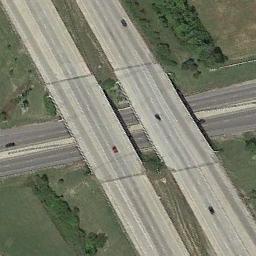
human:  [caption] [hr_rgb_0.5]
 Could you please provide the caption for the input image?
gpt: Below this overpass is a four-lane highway .

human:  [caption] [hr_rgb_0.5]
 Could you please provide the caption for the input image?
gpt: Several cars are on the overpass .

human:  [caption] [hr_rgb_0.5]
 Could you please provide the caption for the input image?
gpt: The overpass is next to the grass .

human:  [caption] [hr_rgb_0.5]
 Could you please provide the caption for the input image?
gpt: The cross-line overpass is over the road on the green space .

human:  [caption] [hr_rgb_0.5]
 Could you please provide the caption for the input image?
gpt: There are green lawns around the overpass .